【题型】填空题　【知识点】立体几何　【难度】easy
已知正四棱柱$ABCD-A_1B_1C_1D_1$的底面边长为1，高度为2，一蚂蚁沿着正四棱柱的表面从点$A$爬到点$C_1$的最短距离是\underline{\ \ \ \ \ \ \ \ \ \ }。
【解答】
\textbf{【答案】} $2\sqrt{2}$

\textbf{【知识点】} 棱柱的展开图及最短距离问题。

\textbf{【分析】} 分别求解不同情况下的展开图的长度，即可比较作答。

\textbf{【详解】} 如图正四棱柱$ABCD-A_1B_1C_1D_1$中，
若沿着侧棱$BB_1$展开，可得图（1），此时
\[
AC_1=\sqrt{AC^2+CC_1^2}=\sqrt{2^2+2^2}=2\sqrt{2},
\]
若沿着侧重$A_1B_1$展开，可得图（2），此时
\[
AC_1=\sqrt{AB^2+C_1B^2}=\sqrt{1^2+(1+2)^2}=\sqrt{10},
\]
若沿着侧重$BC$展开，可得图（3），此时
\[
AC_1=\sqrt{AD^2+B_1A^2}=\sqrt{1^2+(1+2)^2}=\sqrt{10}.
\]
由于$2\sqrt{2}<\sqrt{10}$，故最短距离为$2\sqrt{2}$。

故答案为：$2\sqrt{2}$。

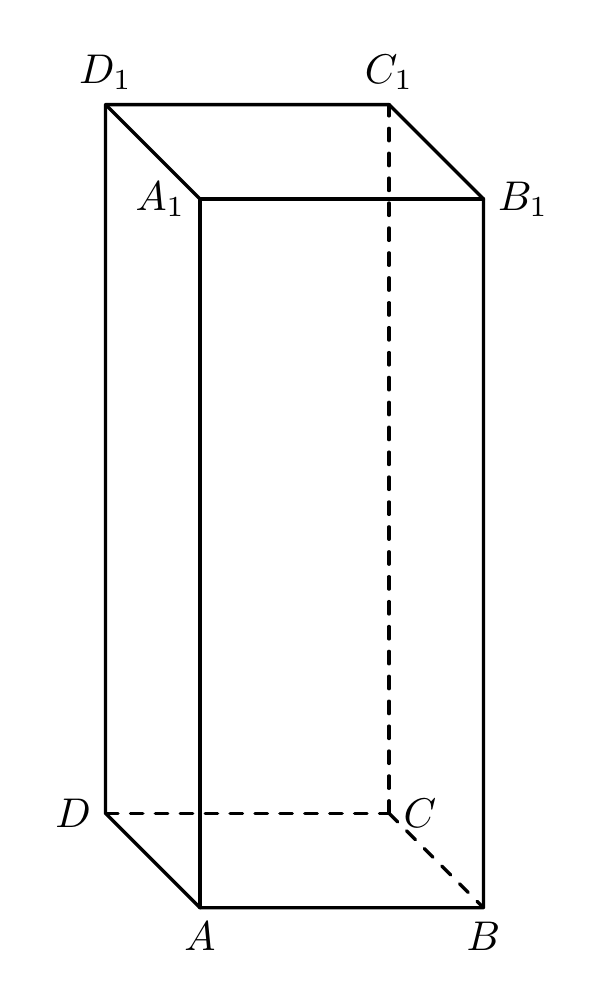
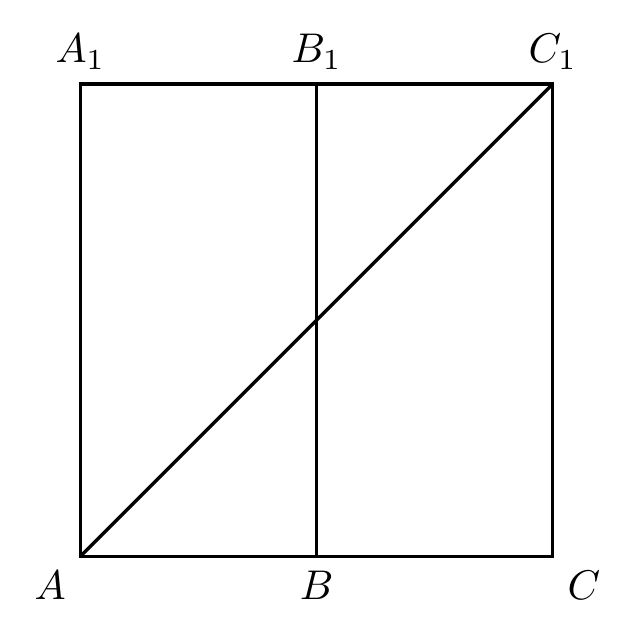
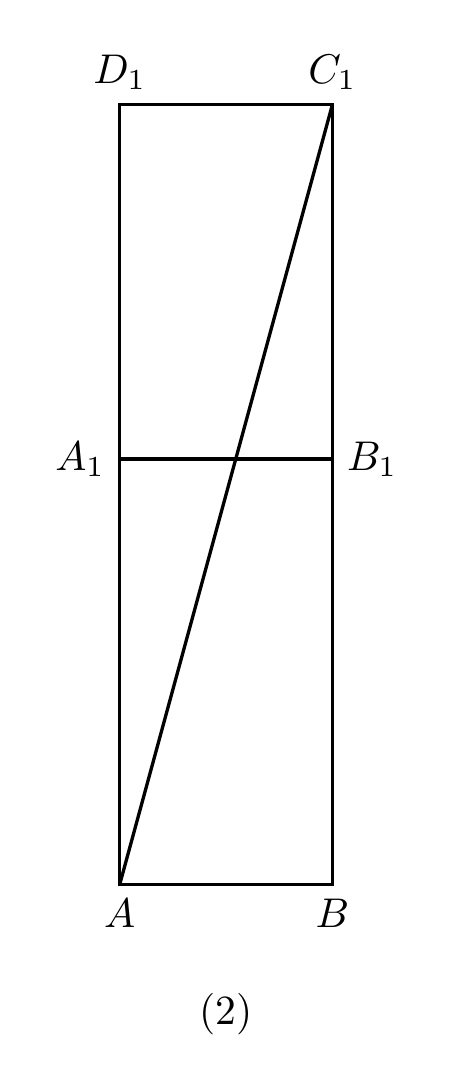
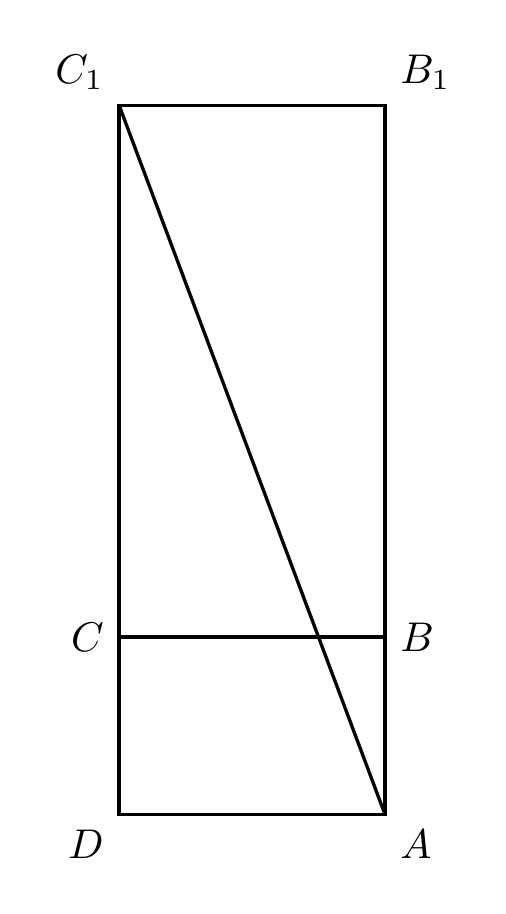